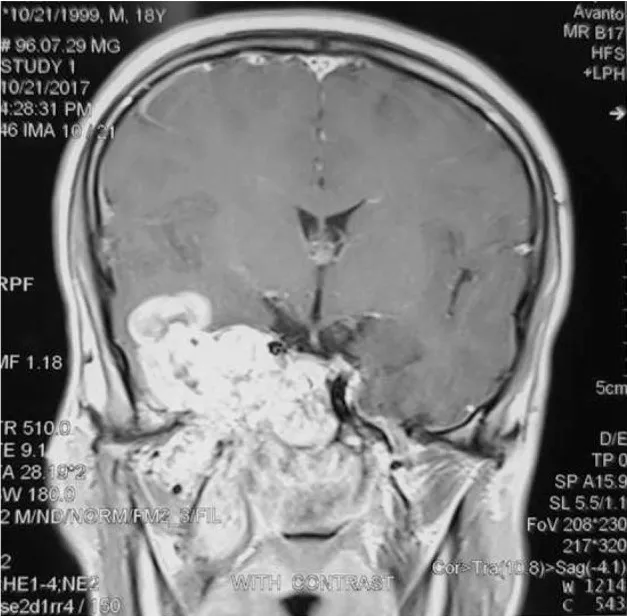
MRI showed a hypervascular mass with plenty of flow voids signal, due to containing large vessels, in the right nasal cavity with extension to intracranial and infratemporal spaces.
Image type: radiology (mri)